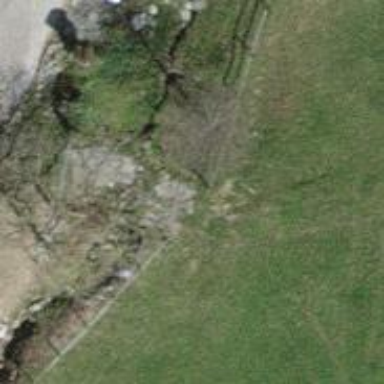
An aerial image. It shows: Gate.